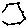
Label: hexagon